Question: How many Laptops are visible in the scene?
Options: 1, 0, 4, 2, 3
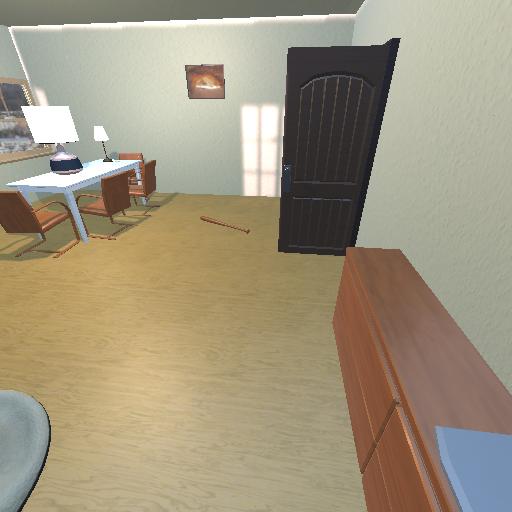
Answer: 1